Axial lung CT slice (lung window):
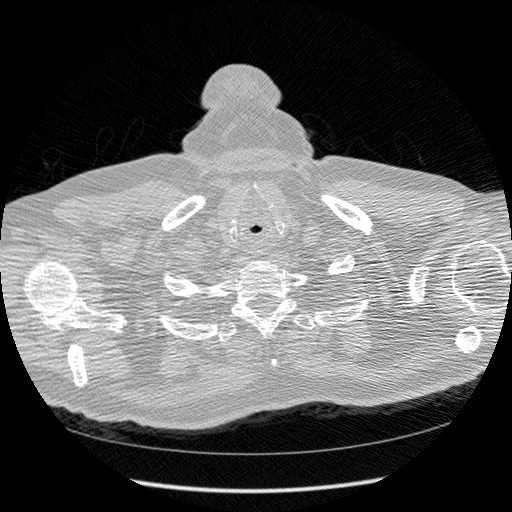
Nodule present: no